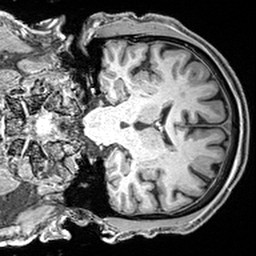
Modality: T1w
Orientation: coronal
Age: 68
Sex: male
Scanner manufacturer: siemens
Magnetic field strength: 3 T
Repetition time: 2.4 s
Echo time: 0.0022 s